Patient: sex M, age 37
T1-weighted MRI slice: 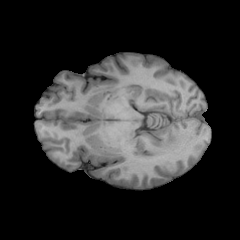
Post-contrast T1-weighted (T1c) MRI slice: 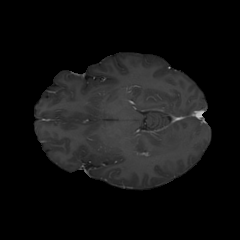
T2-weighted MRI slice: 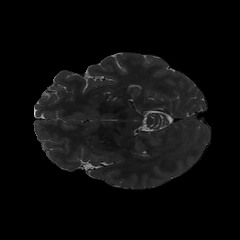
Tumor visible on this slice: no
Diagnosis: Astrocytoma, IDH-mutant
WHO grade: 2